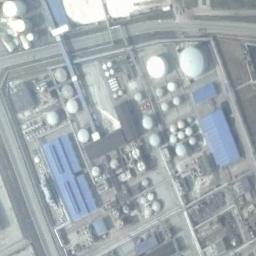
Label: storage tanks